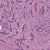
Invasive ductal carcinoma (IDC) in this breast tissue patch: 1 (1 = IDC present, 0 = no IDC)